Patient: sex M, age 64
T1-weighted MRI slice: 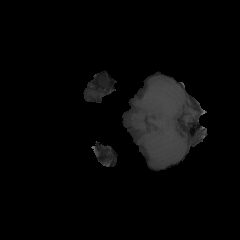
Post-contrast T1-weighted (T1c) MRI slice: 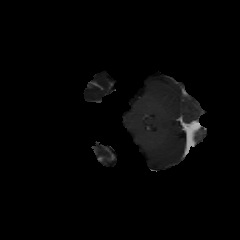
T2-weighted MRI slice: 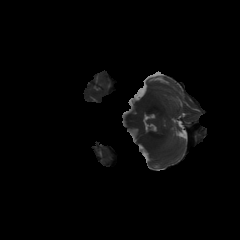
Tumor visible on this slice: yes
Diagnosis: Glioblastoma, IDH-wildtype
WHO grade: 4